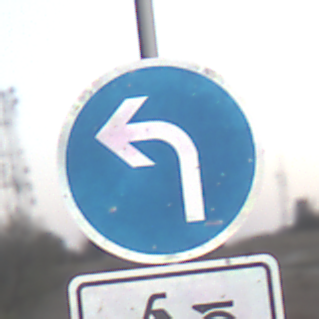
Verkehrszeichen: VorgeschriebeneFahrtrichtungLinks
Zusatzzeichen unten: EinspurigeFahrzeugeFrei2
Umgebung: Outdoor, Suburban
Tageszeit: SunriseSunset
Wetter: Clear
Licht: Natural
Jahreszeit: NotSpecified
Kontrast: LowContrast